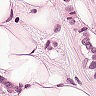
Metastatic tissue present: yes